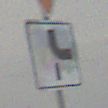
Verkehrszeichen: VerlaufVorfahrtsstrasse10
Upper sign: VorfahrtGewaehren
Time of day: MorningAfternoon
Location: Outdoor (Nature)
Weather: Overcast
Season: Winter
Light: Natural